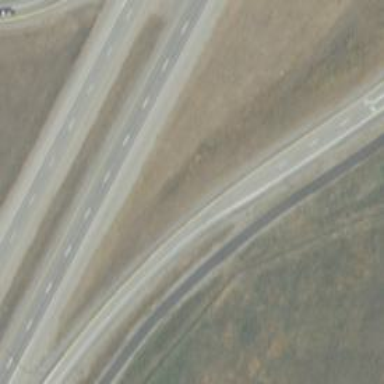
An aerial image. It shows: Motorway link.